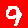
Digit: 9